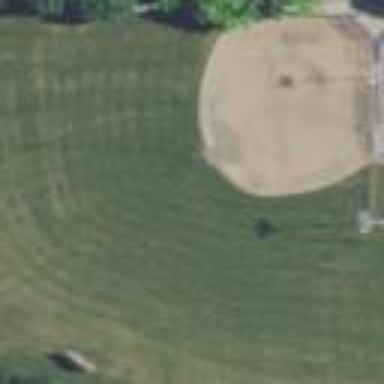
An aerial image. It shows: Grass pitch designated for baseball.